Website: ulta-beauty
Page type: address-validator
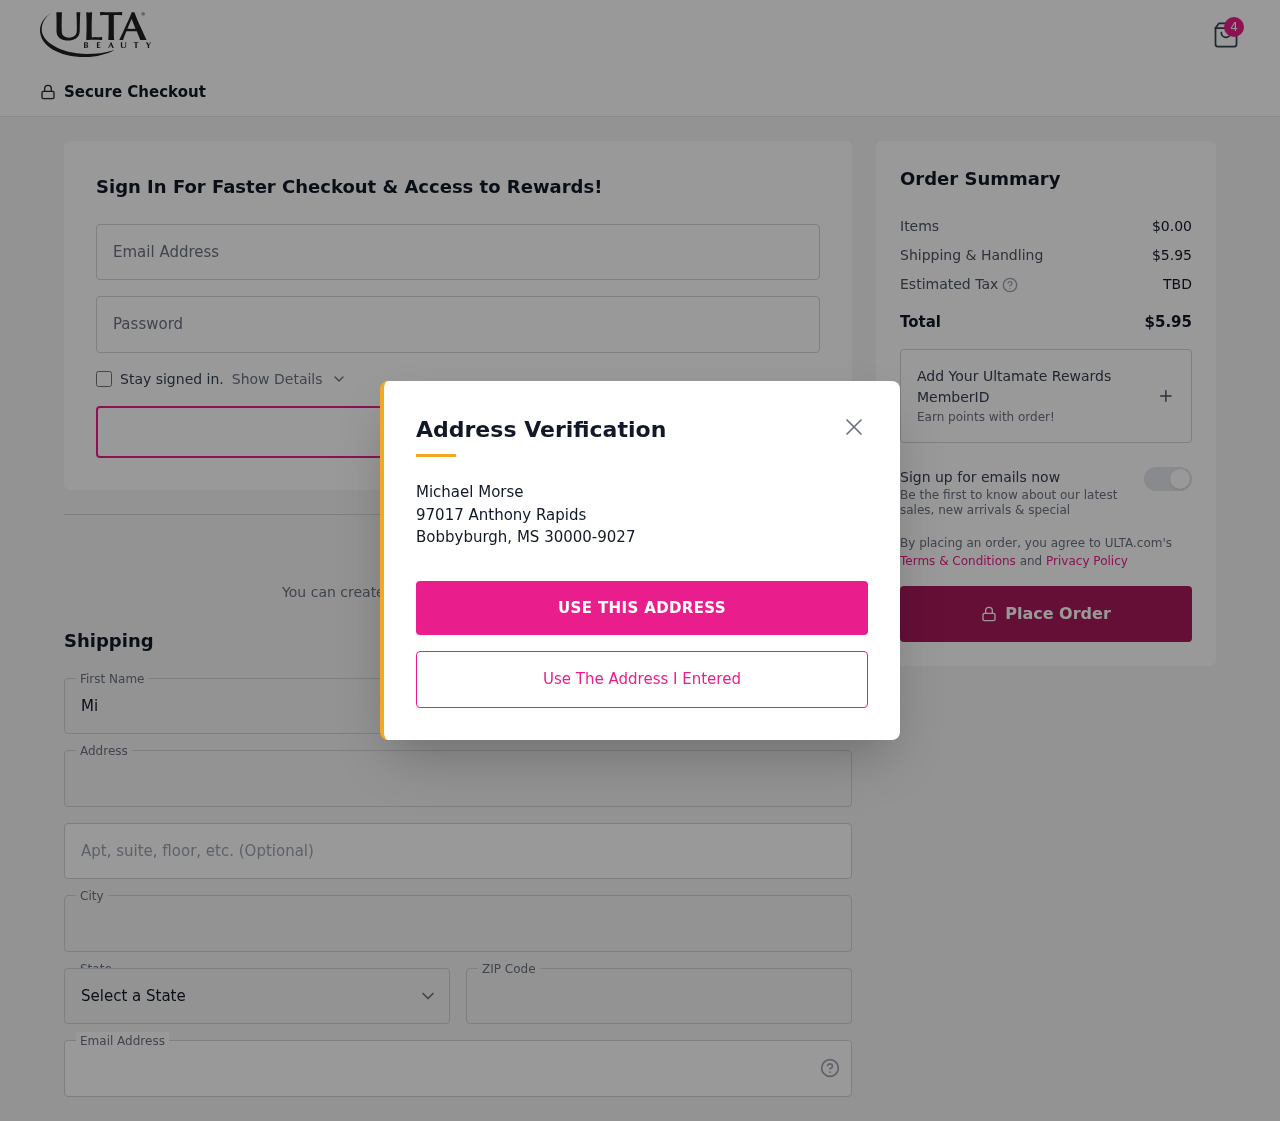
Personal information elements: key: PII_CITY
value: Bobbyburgh
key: PII_EMAIL
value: michael.morse@hotmail.com
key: PII_FIRSTNAME
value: Michael
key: PII_LASTNAME
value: Morse
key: PII_POSTCODE
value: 30000
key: PII_STATE_ABBR
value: MS
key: PII_STREET
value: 97017 Anthony Rapids
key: PII_STREET2
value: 97017 Anthony Rapids
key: PII_STREET2
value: Apt. 436
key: PII_FULLNAME2
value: Michael Morse
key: PII_CITY2
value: Bobbyburgh
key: PII_STATE_ABBR2
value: MS
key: PII_POSTCODE_FULL
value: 30000
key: PII_POSTCODE_EXT
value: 9027
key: PII_POSTCODE_NUMERIC
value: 30000
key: PII_POSTCODE_EXT_NUMERIC
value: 9027
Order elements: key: ORDER_NUM_ITEMS
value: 4
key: ORDER_SUBTOTAL
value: $0.00
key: ORDER_SHIPPING_COST
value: $5.95
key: ORDER_TOTAL
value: $5.95